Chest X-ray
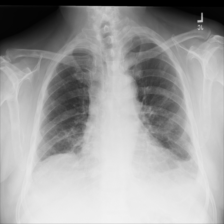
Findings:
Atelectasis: negative
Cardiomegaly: negative
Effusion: negative
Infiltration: negative
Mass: negative
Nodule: negative
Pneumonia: negative
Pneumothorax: negative
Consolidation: negative
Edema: negative
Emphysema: negative
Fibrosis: negative
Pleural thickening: negative
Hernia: negative